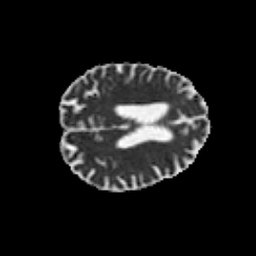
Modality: MD
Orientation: axial
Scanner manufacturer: siemens
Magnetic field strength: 3 T
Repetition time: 6.8 s
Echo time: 0.093 s